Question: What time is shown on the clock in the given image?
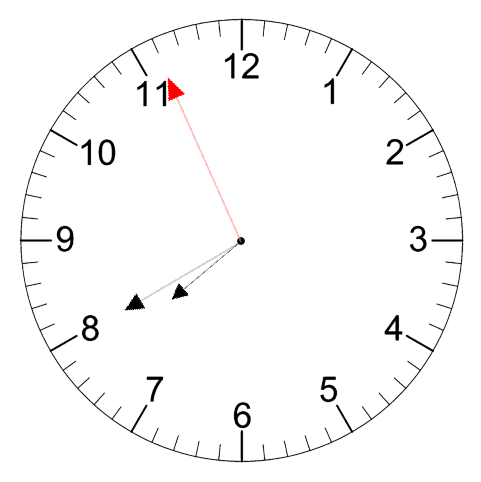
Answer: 07:39:56